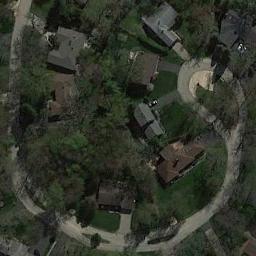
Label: medium_residential